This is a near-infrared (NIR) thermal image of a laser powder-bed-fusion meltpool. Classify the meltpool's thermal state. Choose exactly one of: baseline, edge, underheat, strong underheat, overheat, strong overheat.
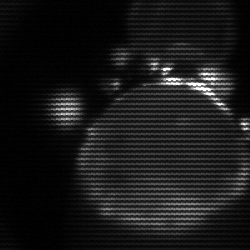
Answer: edge